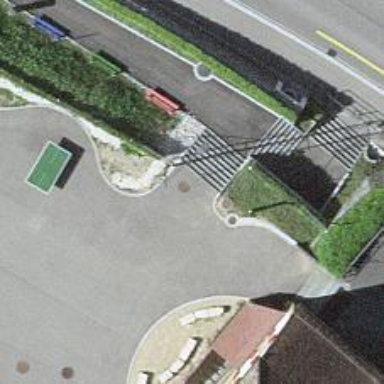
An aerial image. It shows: Set of steps on the road.